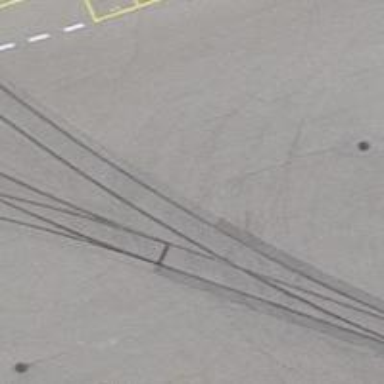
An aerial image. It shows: Railway switch.